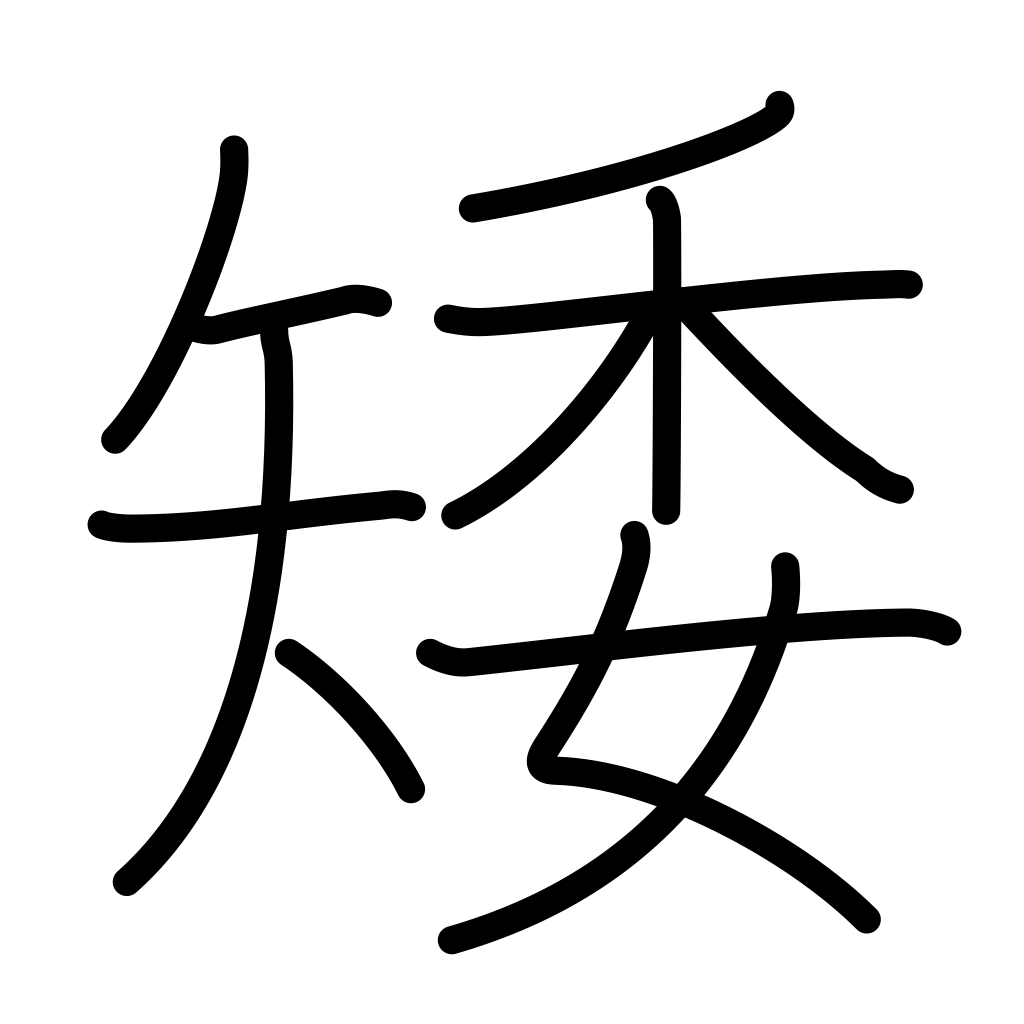
Meaning: low, short